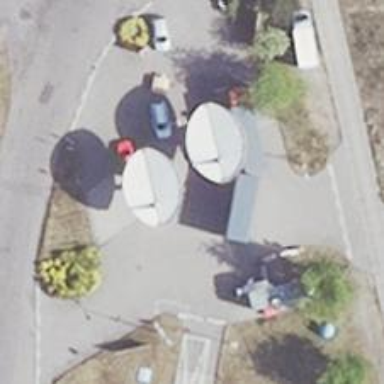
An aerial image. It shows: Fuel station.